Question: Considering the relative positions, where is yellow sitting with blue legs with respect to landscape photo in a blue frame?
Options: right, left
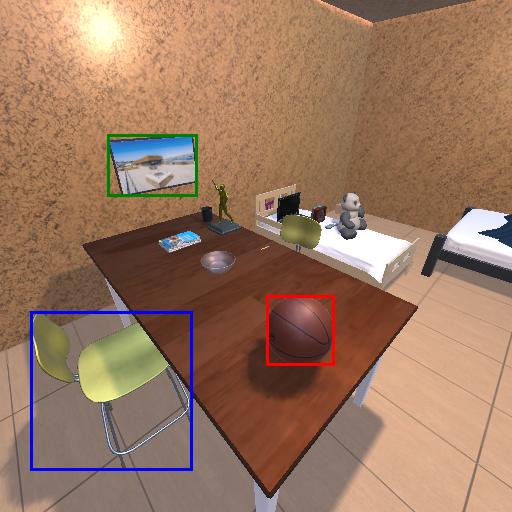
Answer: right